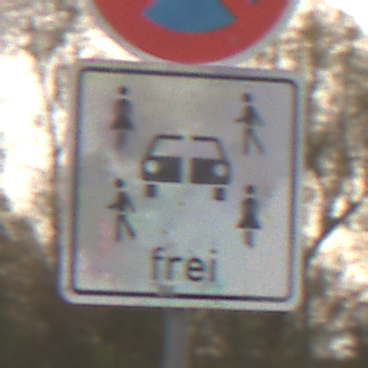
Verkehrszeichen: CarsharingfahrzeugeFrei
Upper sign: AbsolutesHalteverbot
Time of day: MorningAfternoon
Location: Outdoor (Nature)
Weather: Overcast
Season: NotSpecified
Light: Natural